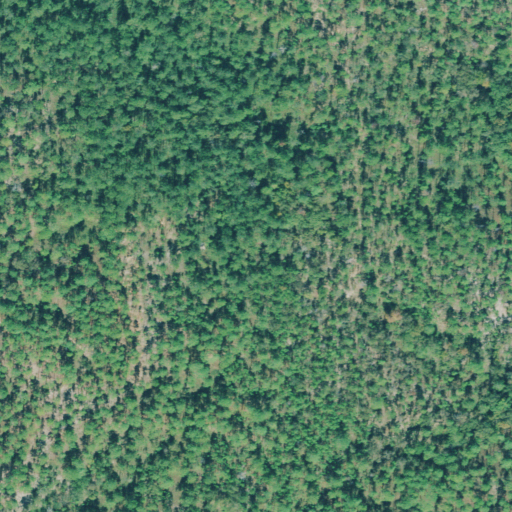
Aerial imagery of mountain in Georgia named Green Hill containing evergreen forest, mixed forest, and grassland